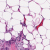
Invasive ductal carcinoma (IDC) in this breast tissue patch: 1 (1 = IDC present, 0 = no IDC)